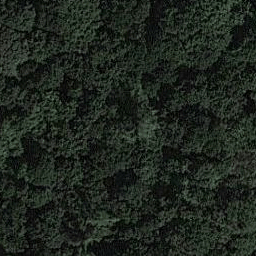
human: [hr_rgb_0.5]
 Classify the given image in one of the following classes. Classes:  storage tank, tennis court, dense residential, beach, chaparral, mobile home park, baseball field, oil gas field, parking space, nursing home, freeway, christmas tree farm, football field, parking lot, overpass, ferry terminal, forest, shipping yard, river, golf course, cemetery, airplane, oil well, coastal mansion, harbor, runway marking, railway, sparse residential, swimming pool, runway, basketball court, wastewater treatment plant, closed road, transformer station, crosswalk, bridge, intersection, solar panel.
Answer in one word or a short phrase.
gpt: forest